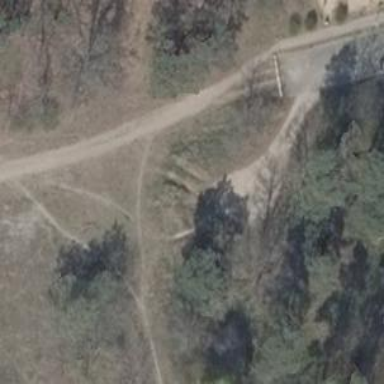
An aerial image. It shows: Path on the ground.